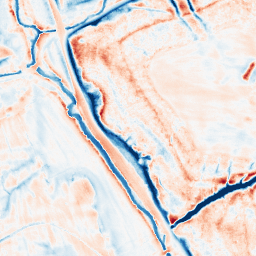
Category: classical
Decomposition family: gaussian
Decomposition parameters: sigma: 5
Upsampling method: lanczos
Upsampling parameters: scale: 2
Upsampling scale: 2